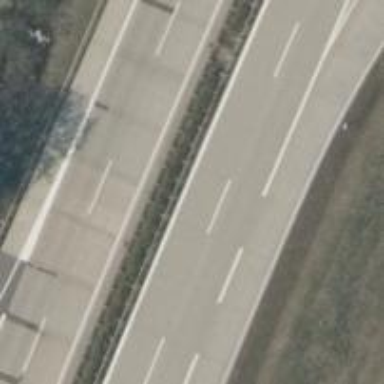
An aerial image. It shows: Motorway junction.